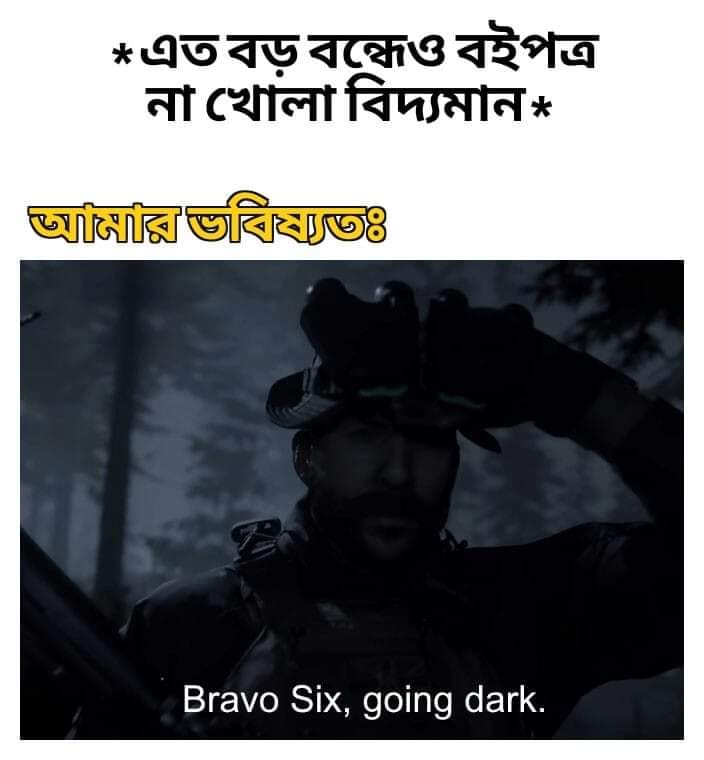
Caption: *এত বড় বন্ধেও বইপত্র না খোলা বিদ্যমান* আমার ভবিষ্যতঃ     Bravo Six, going dark.
Label: non-hate